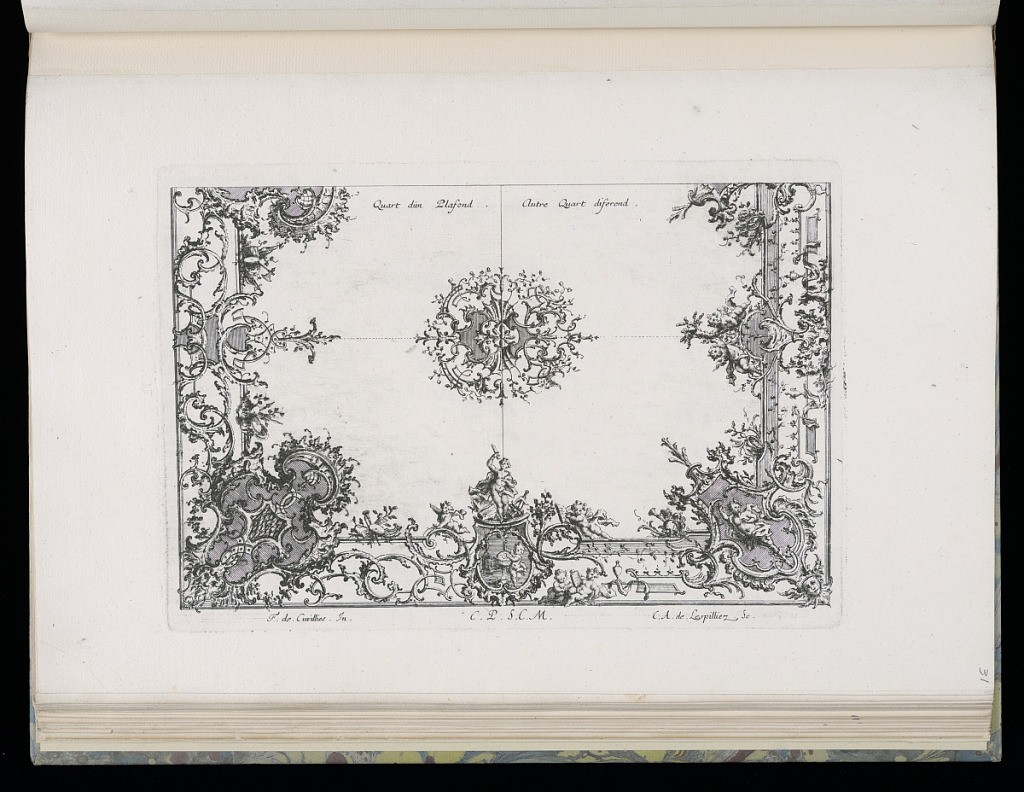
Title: Design for Ceiling Ornament
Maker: François de Cuvilliés the Elder, Belgian, 1695 - 1768
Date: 1740–68
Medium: Etching and engraving on paper
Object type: Bound print
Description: Rocaille design for two quarters of a ceiling with alternate suggestions divided by a central rosette.